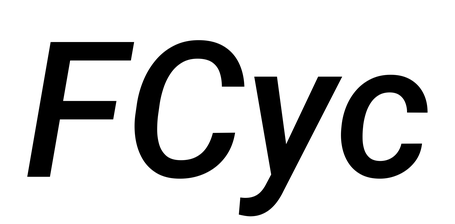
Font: Roboto-Italic_Medium_Italic